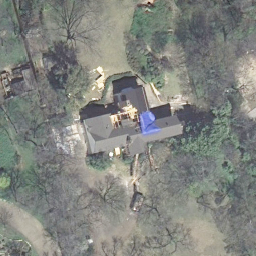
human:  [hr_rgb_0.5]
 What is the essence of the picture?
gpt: sparse residential